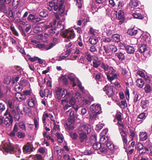
Tumor epithelial tissue: yes
Tumor-associated stroma tissue: no
Normal tissue: no